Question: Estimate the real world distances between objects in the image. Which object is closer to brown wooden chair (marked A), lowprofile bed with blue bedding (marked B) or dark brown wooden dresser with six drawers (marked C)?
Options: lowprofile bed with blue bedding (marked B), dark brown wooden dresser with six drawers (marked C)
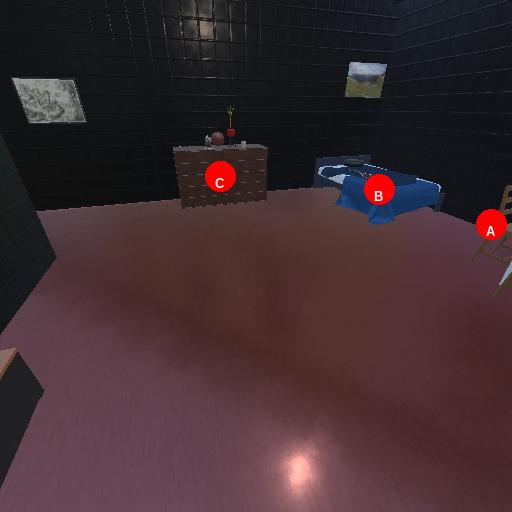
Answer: lowprofile bed with blue bedding (marked B)